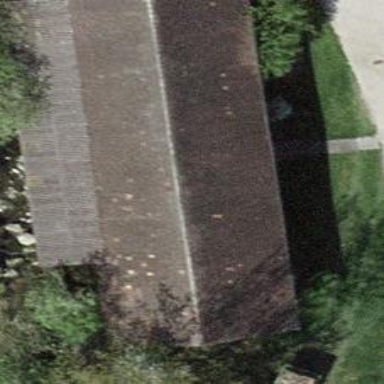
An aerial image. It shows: Shed.